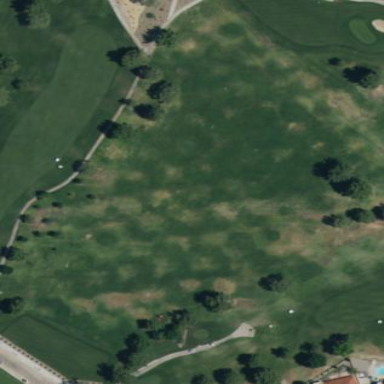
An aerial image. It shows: Grassy area used as driving range for golf.